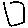
Label: square